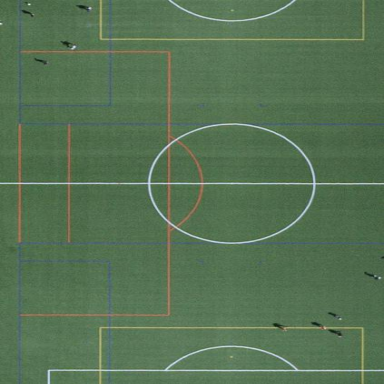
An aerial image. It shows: Artificial turf soccer pitch for leisure sports.